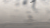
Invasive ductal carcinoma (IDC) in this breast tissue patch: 0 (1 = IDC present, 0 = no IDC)